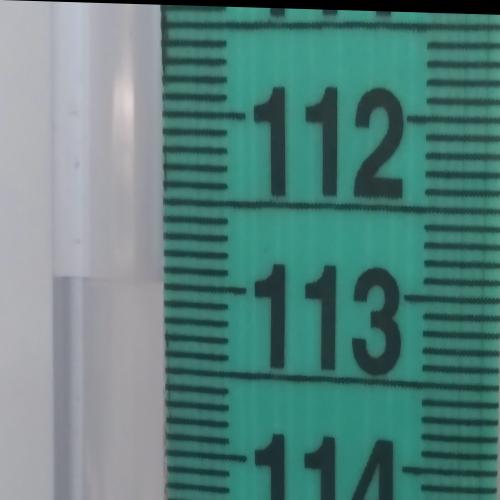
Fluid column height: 113.0 cm